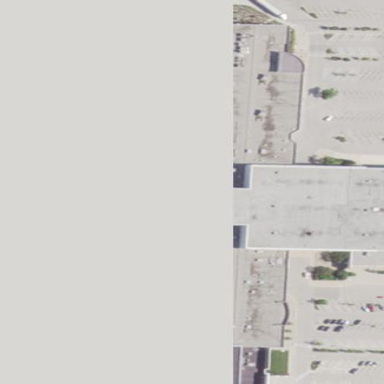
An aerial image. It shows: Mall building.